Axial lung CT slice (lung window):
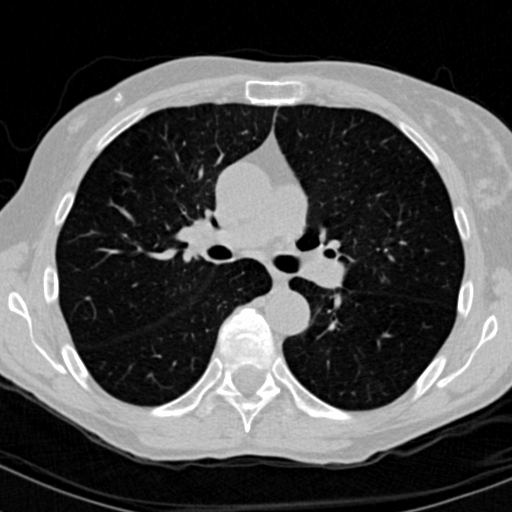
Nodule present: no